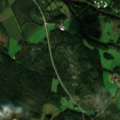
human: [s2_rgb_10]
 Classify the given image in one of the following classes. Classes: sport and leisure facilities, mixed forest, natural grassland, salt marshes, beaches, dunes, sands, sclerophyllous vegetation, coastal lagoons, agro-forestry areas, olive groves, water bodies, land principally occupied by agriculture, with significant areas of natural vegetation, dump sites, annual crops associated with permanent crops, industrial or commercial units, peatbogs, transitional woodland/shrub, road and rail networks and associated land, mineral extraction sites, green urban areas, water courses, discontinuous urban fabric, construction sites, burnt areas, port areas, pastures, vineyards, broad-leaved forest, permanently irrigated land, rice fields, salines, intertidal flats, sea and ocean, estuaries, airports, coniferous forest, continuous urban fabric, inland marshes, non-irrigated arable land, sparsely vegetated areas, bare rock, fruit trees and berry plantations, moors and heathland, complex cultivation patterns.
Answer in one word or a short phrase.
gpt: non-irrigated arable land, land principally occupied by agriculture, with significant areas of natural vegetation, coniferous forest, mixed forest, transitional woodland/shrub